Question: I am doing a little test to grab backslash ('\') using Python regex and what I found is a bit strange.
'''
import re
stringing = "\"
pattern = re.compile(r'(\)')
search = pattern.search(string)
print search.group()
'''
The output is shown below, which is as expected
'''
'''
However, when I use '.groups() as,'
'''
print search.groups()
'''
I get
'''
('\',)
'''
Which is clearly wrong. Not sure what is happening.

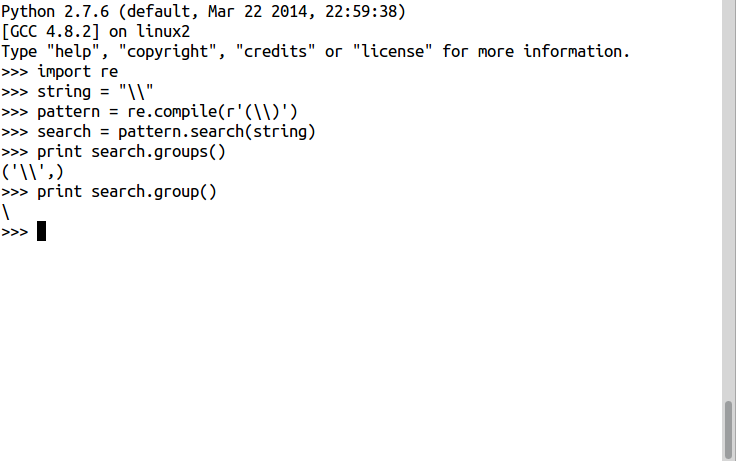
Answer: '\' is the 'str' representation of the backslash character and ''\'' is the 'repr' representation of the backslash character.
In this case, 'search.group' returns a string. The actual string representation of '\' is '\' only. But, when you print a tuple, it internally calls the 'repr' on all the objects in it. The result of 'repr' on '\' is ''\''.
You can check that like this
'''
print repr(search.group()), str(search.group())
# '\' '''